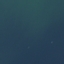
Land use / land cover: SeaLake